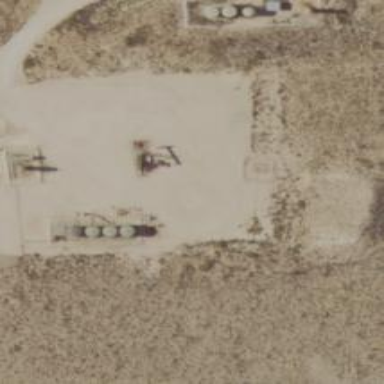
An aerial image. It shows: Petroleum well that is man-made.